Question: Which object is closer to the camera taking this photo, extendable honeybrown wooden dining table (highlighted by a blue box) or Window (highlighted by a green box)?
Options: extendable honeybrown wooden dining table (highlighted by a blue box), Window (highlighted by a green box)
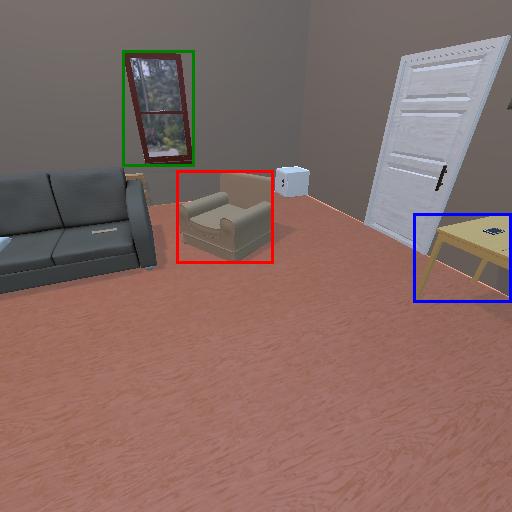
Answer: extendable honeybrown wooden dining table (highlighted by a blue box)